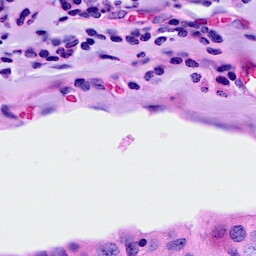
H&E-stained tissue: Breast